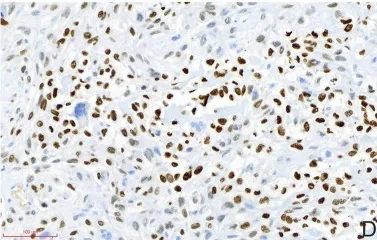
Histopathological and immunohistochemical characteristics of the MPTs. SATB-2. Immunohistochemical staining, 200x).
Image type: pathology (immunostaining)